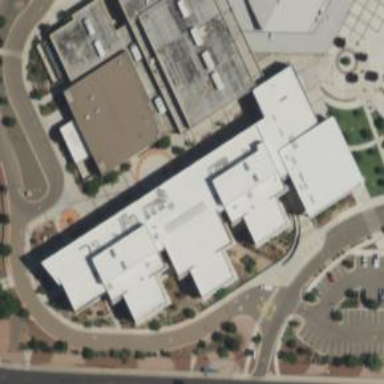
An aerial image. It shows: School building.